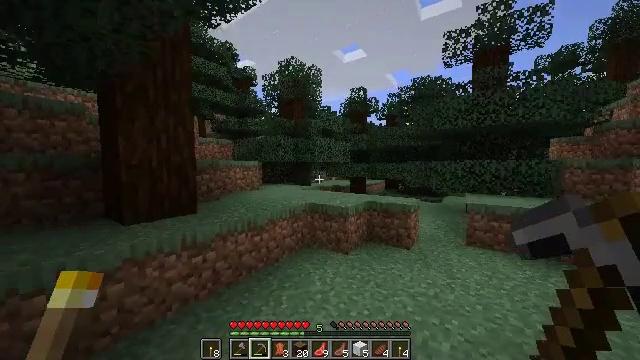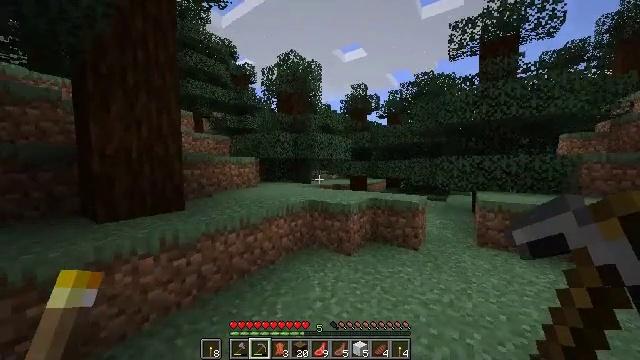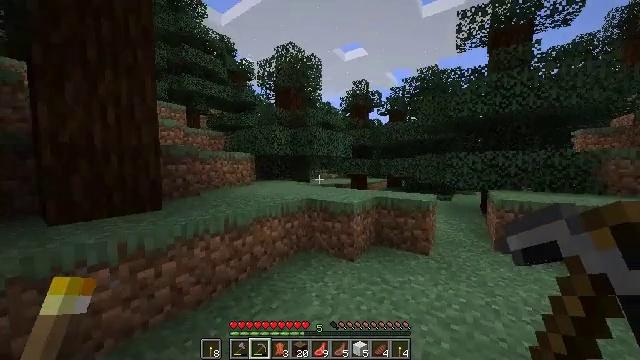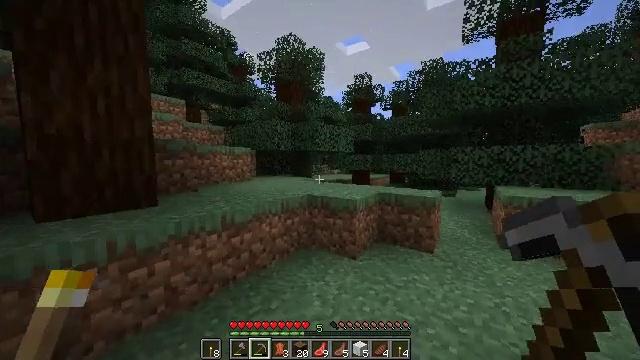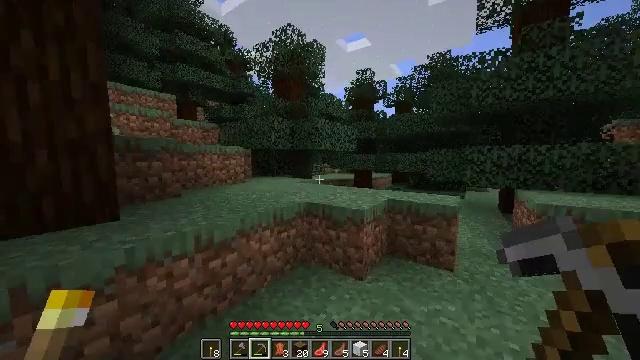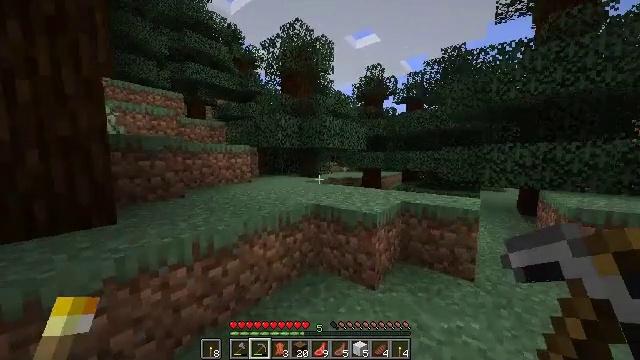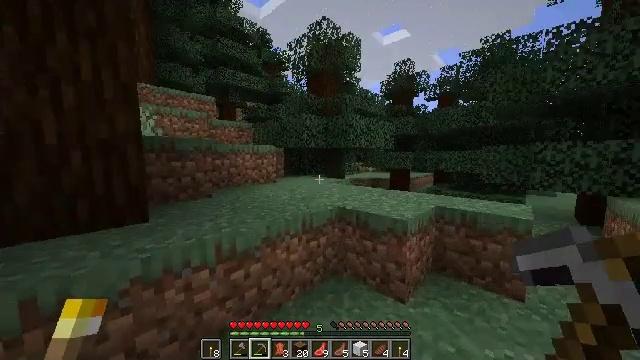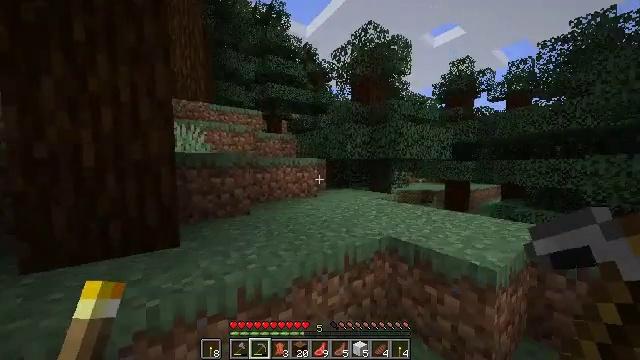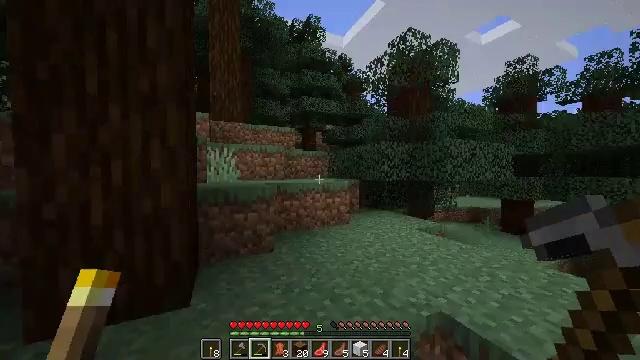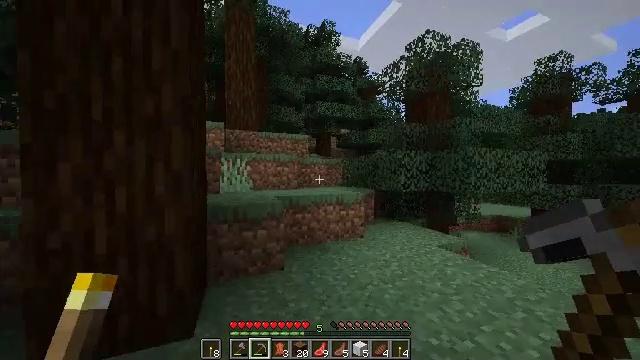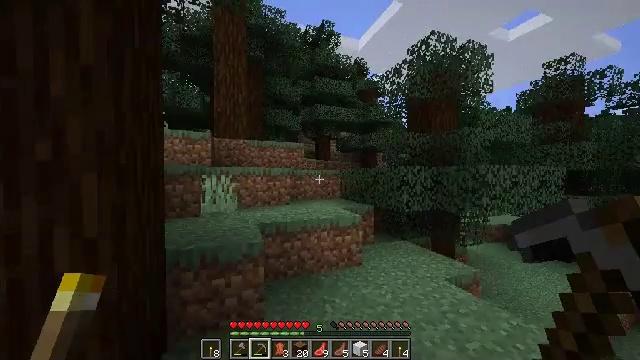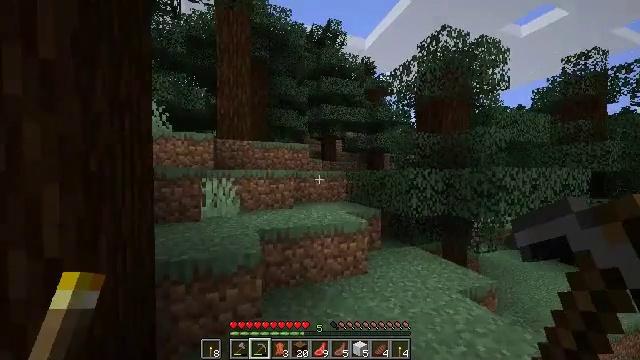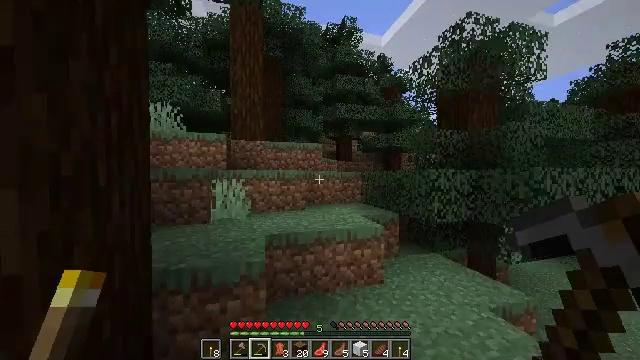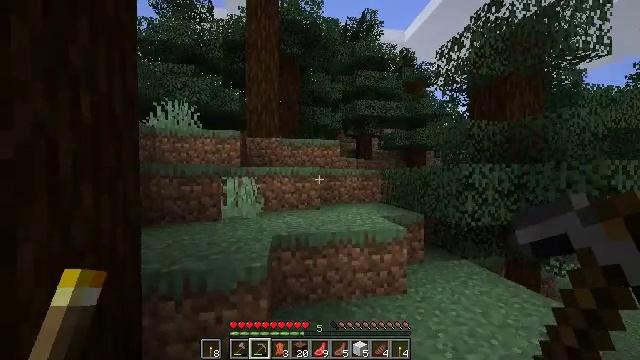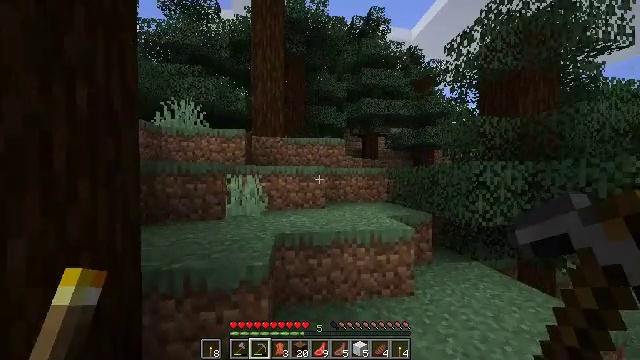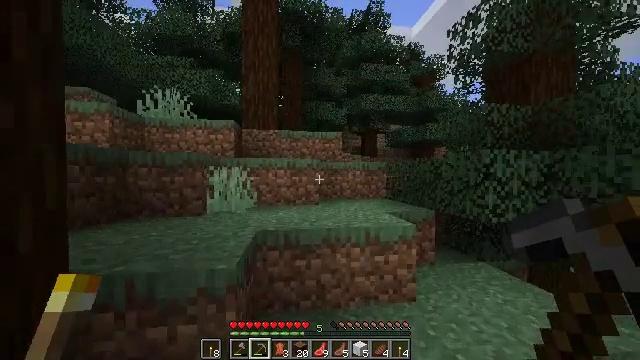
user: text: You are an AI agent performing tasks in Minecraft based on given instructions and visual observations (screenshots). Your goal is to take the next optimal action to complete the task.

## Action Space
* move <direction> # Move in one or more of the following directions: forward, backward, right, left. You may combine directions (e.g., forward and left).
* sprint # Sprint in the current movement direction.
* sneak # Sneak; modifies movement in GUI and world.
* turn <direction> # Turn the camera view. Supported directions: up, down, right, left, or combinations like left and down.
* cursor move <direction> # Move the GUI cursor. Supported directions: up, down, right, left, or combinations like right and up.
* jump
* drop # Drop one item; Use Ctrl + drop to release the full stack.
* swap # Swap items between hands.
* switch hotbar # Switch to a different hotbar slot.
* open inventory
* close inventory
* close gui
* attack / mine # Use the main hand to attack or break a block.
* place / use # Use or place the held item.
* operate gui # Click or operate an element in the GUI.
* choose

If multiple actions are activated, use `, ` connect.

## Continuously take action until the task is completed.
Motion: motion action
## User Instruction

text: Mine the spawner block.
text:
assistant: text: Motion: move forward, sprint, jump
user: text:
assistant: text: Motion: move forward, sprint, jump
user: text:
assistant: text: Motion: move forward, sprint, turn down
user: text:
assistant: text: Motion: move forward, sprint
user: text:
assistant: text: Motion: move forward, sprint, turn left
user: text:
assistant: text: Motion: move forward, sprint, turn left
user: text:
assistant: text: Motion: move forward, sprint, turn left and up, jump
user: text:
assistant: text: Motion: move forward, sprint, turn left and up, jump
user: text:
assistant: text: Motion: move forward, sprint, turn left, jump
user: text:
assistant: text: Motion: move forward, sprint, jump
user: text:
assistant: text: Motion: move forward, sprint, turn left, jump
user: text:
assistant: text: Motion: move forward, sprint, turn left, jump
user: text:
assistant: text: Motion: move forward, sprint, turn left, jump
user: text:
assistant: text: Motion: move forward, sprint, turn left, jump
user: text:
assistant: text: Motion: move forward, sprint, jump
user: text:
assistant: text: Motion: move forward, sprint, jump
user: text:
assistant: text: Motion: move forward, sprint, turn left, jump
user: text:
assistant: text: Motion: move forward, sprint, turn left, jump
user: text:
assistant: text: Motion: move forward, sprint, turn left, jump
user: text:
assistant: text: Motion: move forward, sprint, turn left, jump
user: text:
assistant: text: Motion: move forward, sprint, turn left and down, jump
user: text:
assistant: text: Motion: move forward, sprint, turn left and down, jump
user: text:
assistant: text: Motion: move forward, sprint, turn left and down, jump
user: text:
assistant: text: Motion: move forward, sprint, turn left and down, jump
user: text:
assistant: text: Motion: move forward, sprint, jump
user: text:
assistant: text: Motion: move forward, sprint, jump
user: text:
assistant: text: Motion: move forward, sprint, turn left and down, jump
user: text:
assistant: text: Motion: move forward, sprint, turn left and down, jump
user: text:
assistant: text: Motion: move forward, sprint, turn left and down, jump
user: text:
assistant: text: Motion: move forward, sprint, jump